Question: I am currently making a form, but if I add a input-group with input-group-addon, that input will become unaligned with the rest.
The addon seems to affect the width of the input.
Part of my code:
'''
<div class="form-group">
<label for="inputName" class="col-sm-2 control-label">Name</label>
<div class="col-sm-3">
<input type="text" class="form-control" id="inputName" placeholder="Name" name="name" value="{{name}}" onblur="isEmpty(this)">
</div>
</div>
<div class="form-group">
<label for="inputLastSeen" class="col-sm-2 control-label">Last Seen</label>
<div class="col-sm-3 input-group date form_datetime"
data-link-field="inputLastSeen">
<input type="text" class="form-control" value="" readonly>
<span class="input-group-addon">
<span class="glyphicon glyphicon-th">
</span>
</span>
</div>
<input type="hidden" id="inputLastSeen" name="lastSeen" value="">
</div>
'''

** I am using <URL> for the DateTimePicker
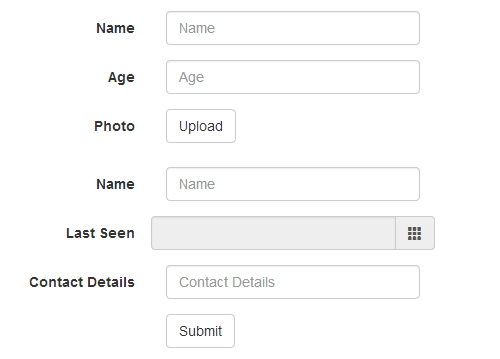
Answer: Read <URL>
>
## Don't mix with other components
form groups or . Instead, nest the input group inside of the form group or grid-related element.
(emphasis added)
So instead of:
'''
<div class="col-sm-3 input-group">
'''
You want:
'''
<div class="col-sm-3">
<div class="input-group">
'''